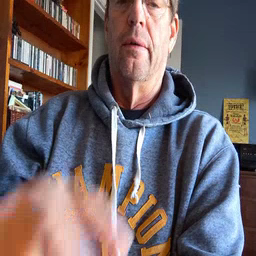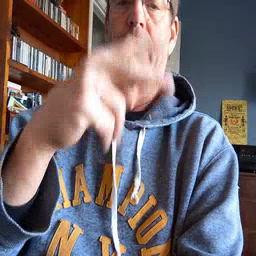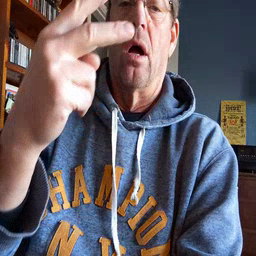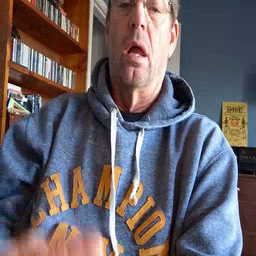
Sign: fall